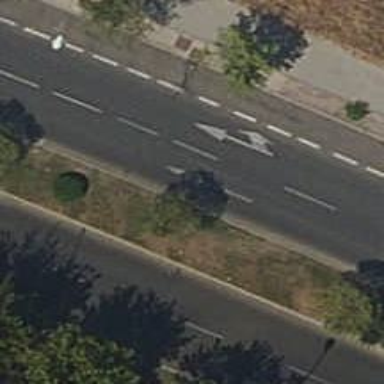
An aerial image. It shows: Kerb serving as barrier.